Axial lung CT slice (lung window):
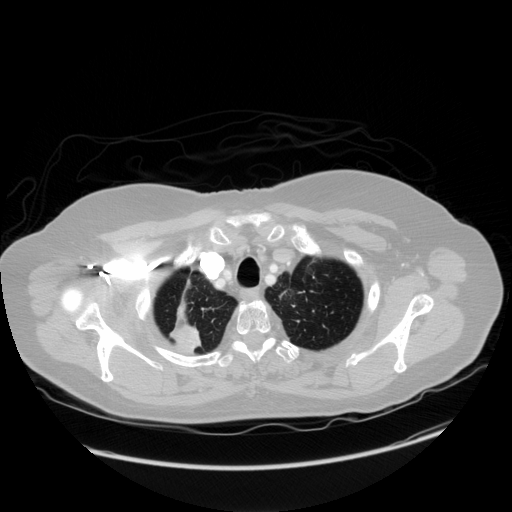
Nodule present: no